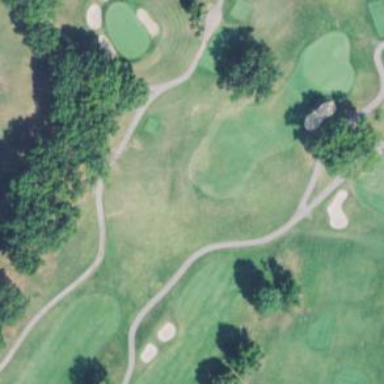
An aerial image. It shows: Golf fairway surrounded by grass.